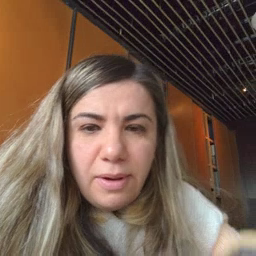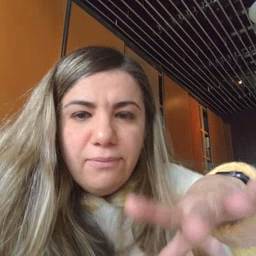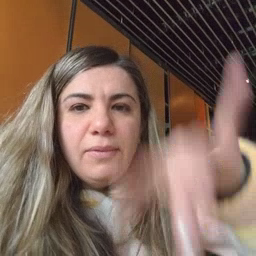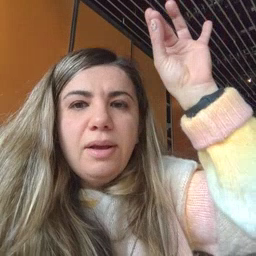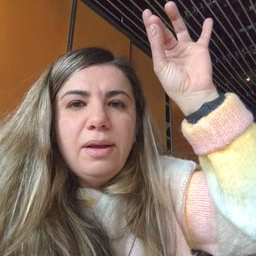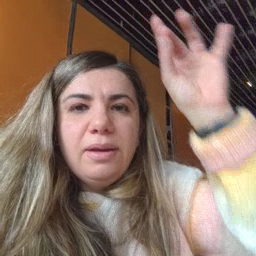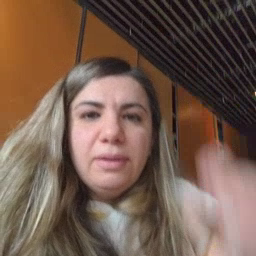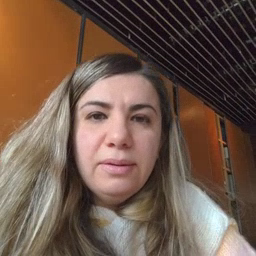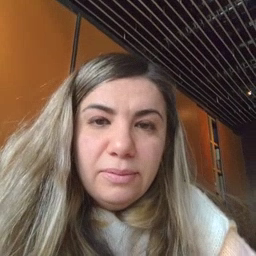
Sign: find